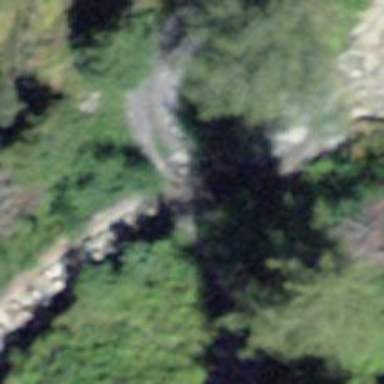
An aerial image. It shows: Path bridge made of ground surface.